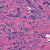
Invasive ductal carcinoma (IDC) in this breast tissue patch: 1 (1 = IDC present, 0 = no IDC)